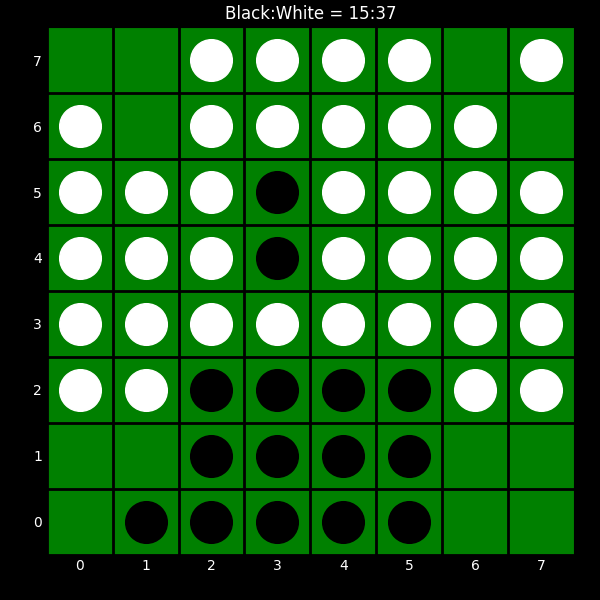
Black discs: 15
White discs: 37